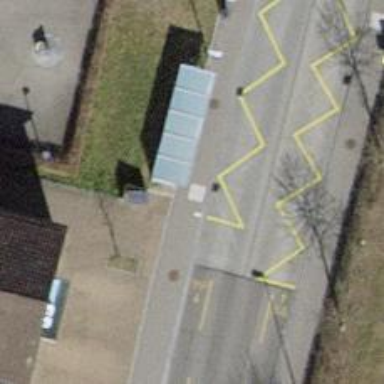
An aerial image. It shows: Bus stop with sheltered platform for public transport.